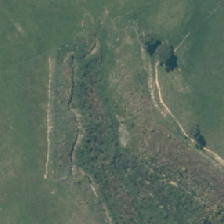
Land cover: harvested_forest